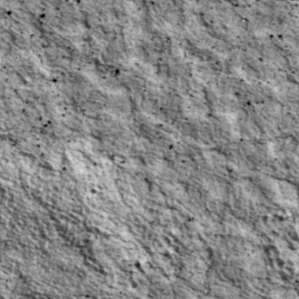
Label: non_frost